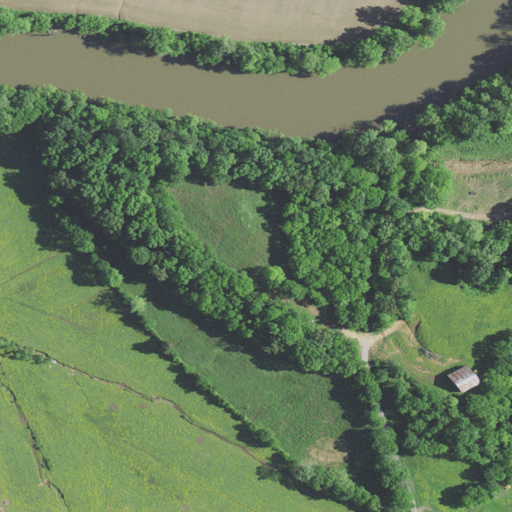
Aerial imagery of mountain in Kentucky named Roans Knob containing deciduous forest, pasture, open water, open development, cultivated crops, grassland, mixed forest, and barren land